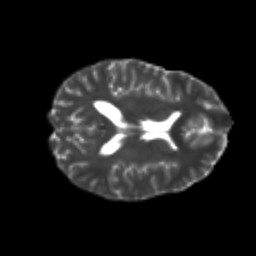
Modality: T2w
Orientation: axial
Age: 22
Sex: female
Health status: healthy
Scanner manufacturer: philips
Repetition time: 7.386 s
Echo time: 0.08599 s